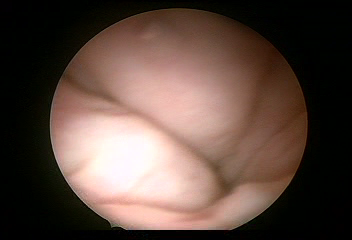
Modality: WLC
Class: Normal mucosa
Bladder cancer association: No